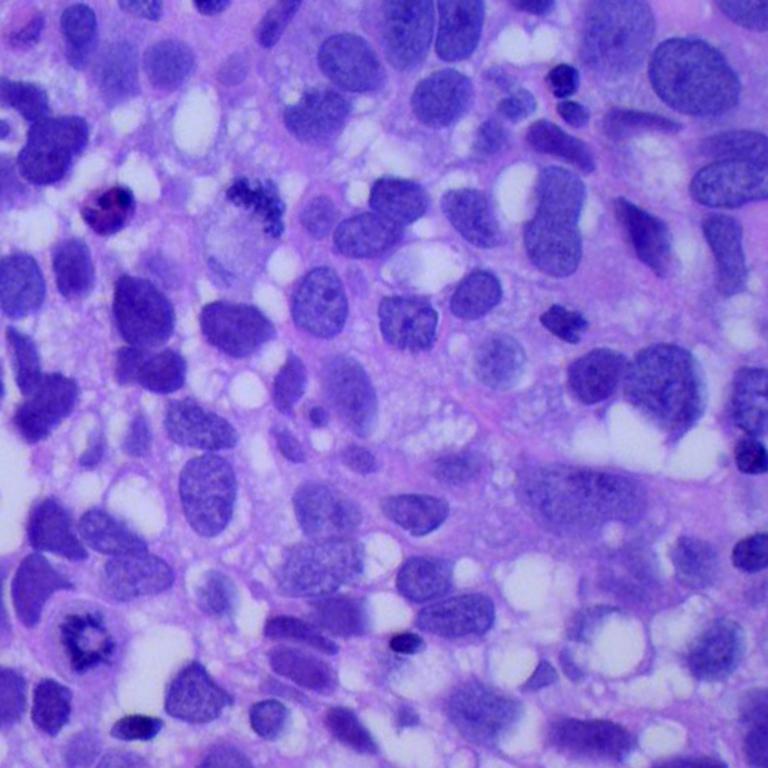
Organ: lung
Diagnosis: squamous carcinomas